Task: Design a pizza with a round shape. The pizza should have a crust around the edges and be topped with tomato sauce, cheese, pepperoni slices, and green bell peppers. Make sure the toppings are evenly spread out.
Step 193:
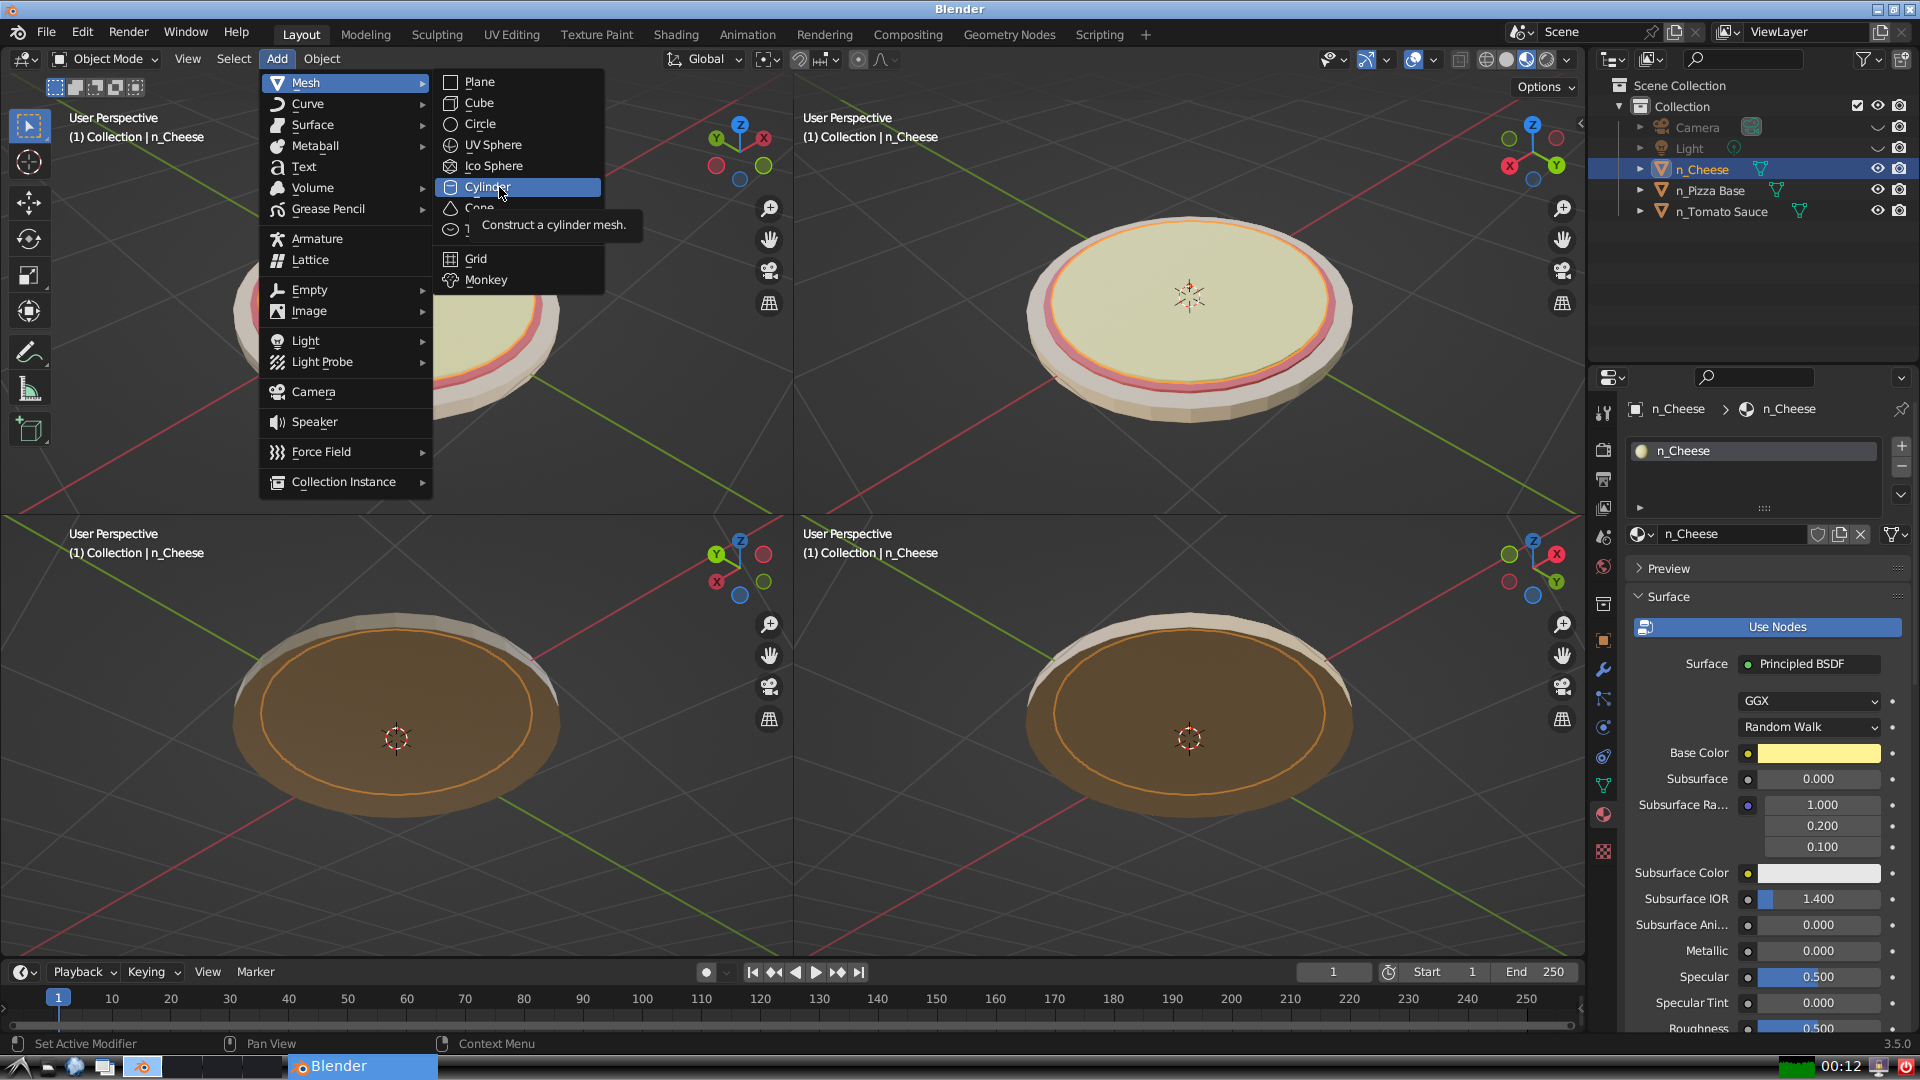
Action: click: no